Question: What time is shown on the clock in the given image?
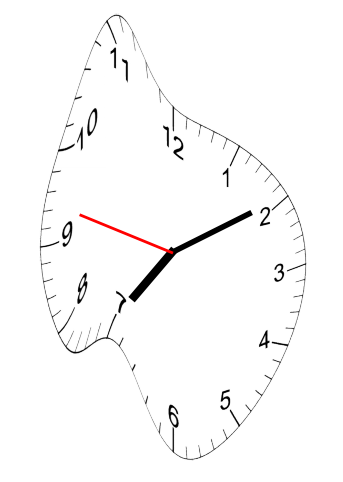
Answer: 07:09:47